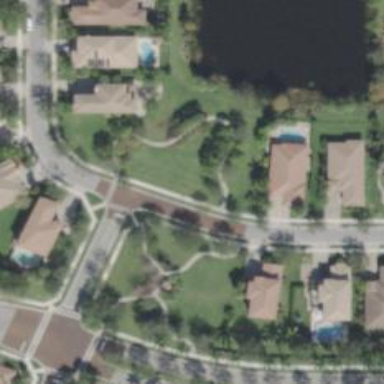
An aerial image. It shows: Residential road.